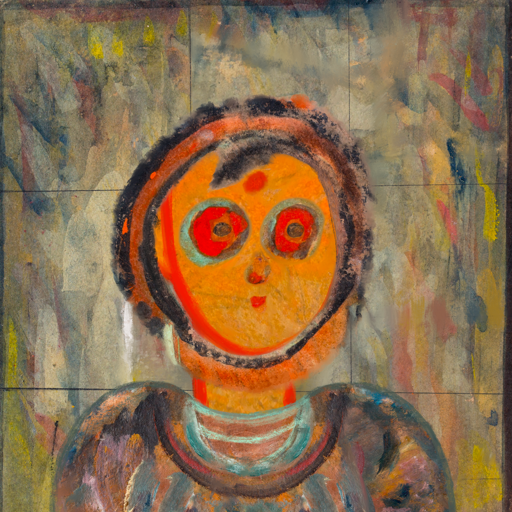
Background: GypsyMother, Head And Neck Front: Sisters, Face Front: Sisters, Bust: Boggyland, Hair Front: Childish, Head Accessory: Blank, Second Necklace: Blank, Necklace: Blank, Baby: Blank